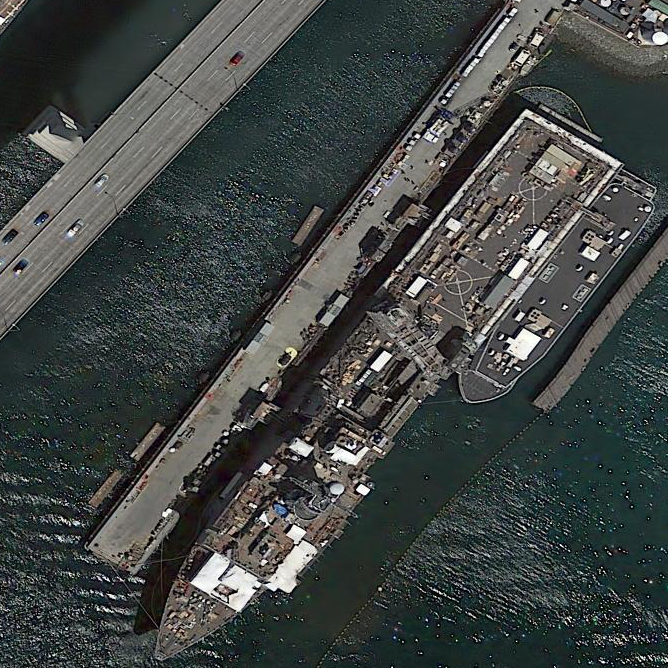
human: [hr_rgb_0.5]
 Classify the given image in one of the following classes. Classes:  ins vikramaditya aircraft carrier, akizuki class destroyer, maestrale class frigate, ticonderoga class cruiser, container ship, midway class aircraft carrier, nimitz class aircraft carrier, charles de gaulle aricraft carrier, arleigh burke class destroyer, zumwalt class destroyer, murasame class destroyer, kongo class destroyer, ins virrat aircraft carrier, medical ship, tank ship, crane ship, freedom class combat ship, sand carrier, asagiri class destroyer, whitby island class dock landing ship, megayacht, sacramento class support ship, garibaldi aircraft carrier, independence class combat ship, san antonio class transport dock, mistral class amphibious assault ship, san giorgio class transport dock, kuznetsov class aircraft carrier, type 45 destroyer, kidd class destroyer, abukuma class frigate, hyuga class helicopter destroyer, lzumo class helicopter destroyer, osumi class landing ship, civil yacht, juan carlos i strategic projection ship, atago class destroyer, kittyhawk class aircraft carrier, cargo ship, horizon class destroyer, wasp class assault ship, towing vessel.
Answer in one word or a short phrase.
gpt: Whitby Island class dock landing ship